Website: bh-photo
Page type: store-pickup
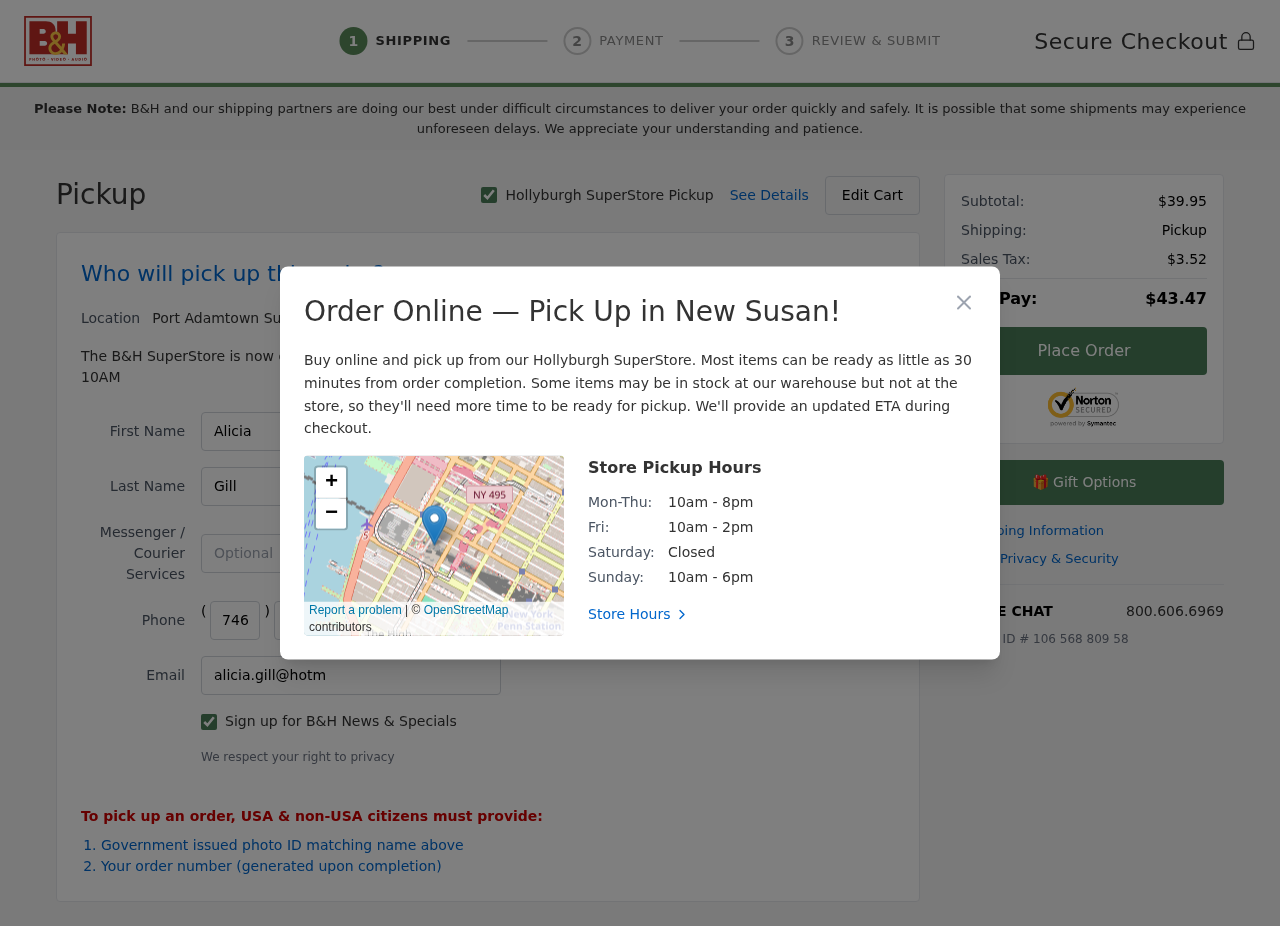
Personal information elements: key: PII_CITY
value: Hollyburgh
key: PII_CITY2
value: Port Adamtown
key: PII_CITY3
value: New Susan
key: PII_EMAIL
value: alicia.gill@hotmail.com
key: PII_FIRSTNAME
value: Alicia
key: PII_LASTNAME
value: Gill
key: PII_PHONE_AREA
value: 746
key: PII_PHONE_PREFIX
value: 975
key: PII_PHONE_SUFFIX
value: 1389
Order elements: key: ORDER_SUBTOTAL
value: $39.95
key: ORDER_TAX
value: $3.52
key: ORDER_TOTAL
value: $43.47
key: ORDER_ID
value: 106 568 809 58